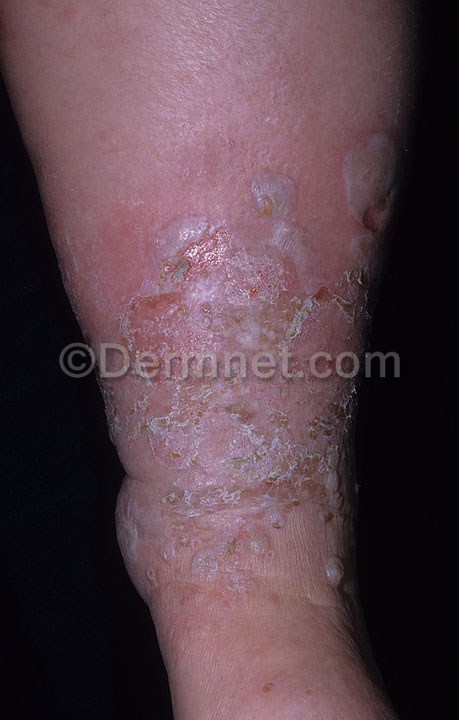
Disease: Bullous Disease Photos